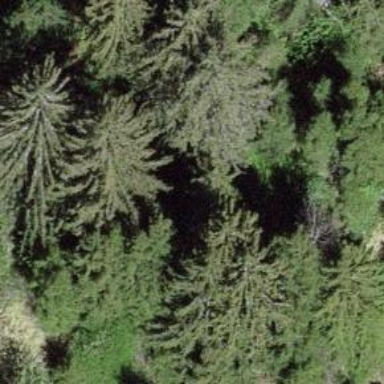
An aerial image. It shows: Evergreen needle-leaved forest.